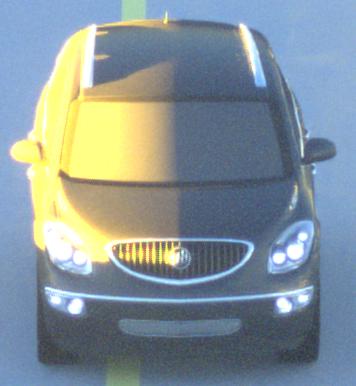
Make: Buick
Model: Enclave
Detailed model: GMT967
Model produced from: 2007
Model produced until: 2017
Doors: 5
Color: gray
Road condition: dry road
Daytime: sunrise or sunset
Contrast: high contrast